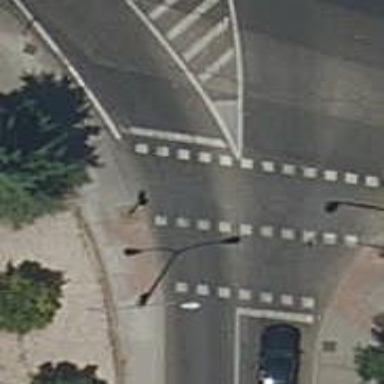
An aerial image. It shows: Road with traffic signals and zebra crossing with traffic signals.